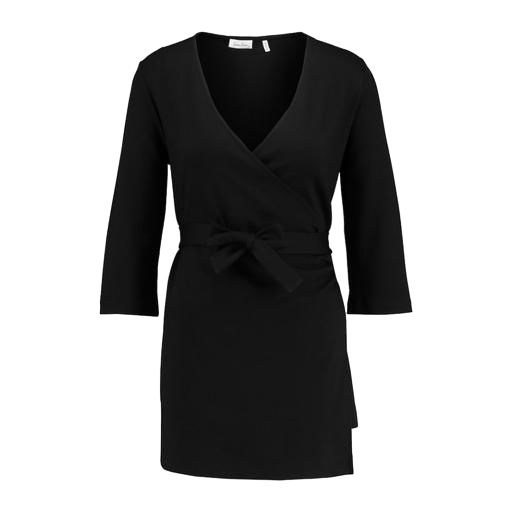
black wrap tunic, black three-quarter-sleeve top only macy, wrap-around dress, white background